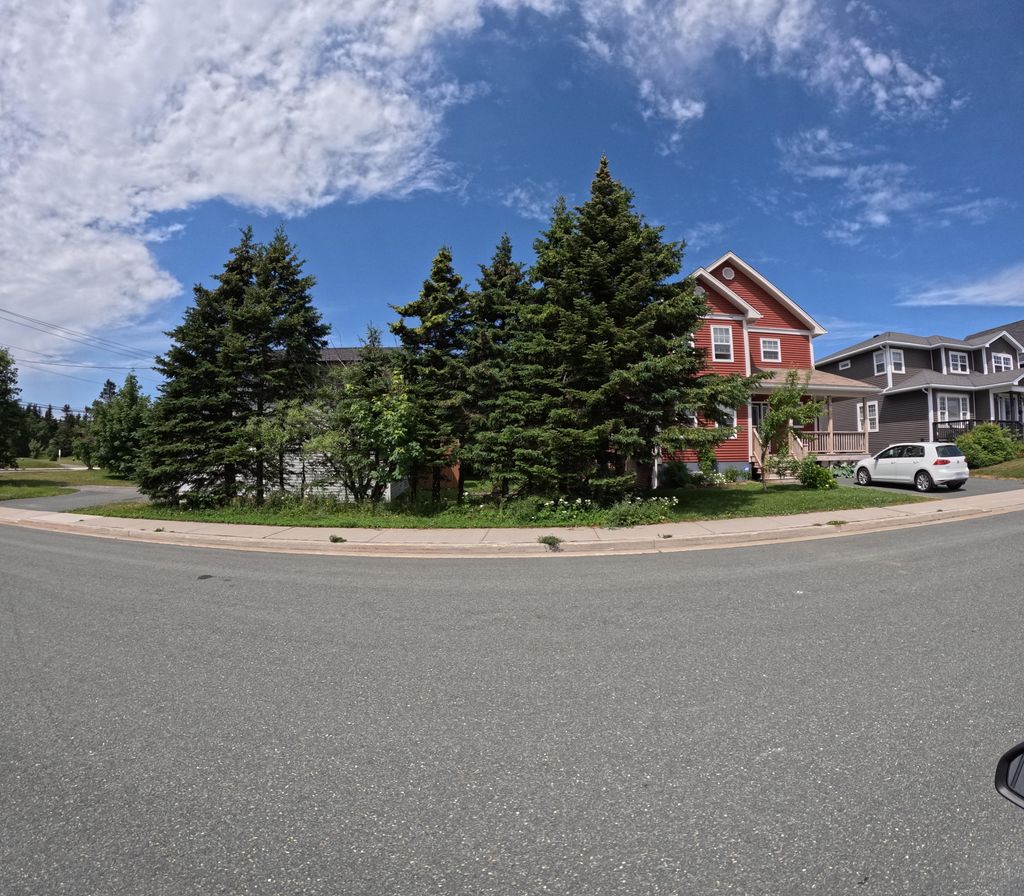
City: st_johns